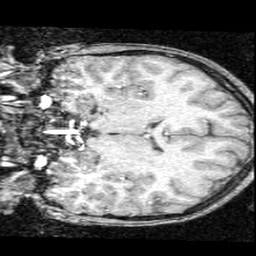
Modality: T1w
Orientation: coronal
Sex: male
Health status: ill
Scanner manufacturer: ge
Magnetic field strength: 1.5 T
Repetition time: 21 s
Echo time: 0.008 s